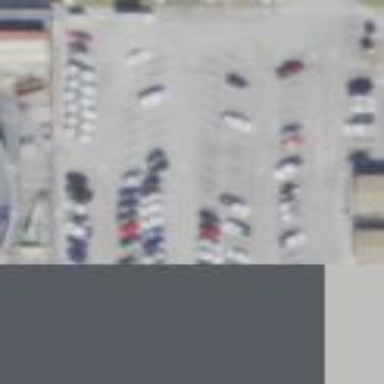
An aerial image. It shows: Paved parking area.